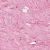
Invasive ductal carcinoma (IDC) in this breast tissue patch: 0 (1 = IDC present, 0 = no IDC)